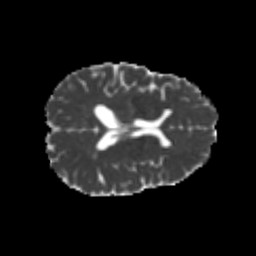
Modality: MD
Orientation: axial
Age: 21
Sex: female
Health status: healthy
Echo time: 0.074 s